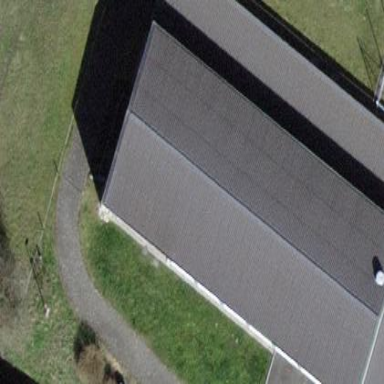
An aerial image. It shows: School building.